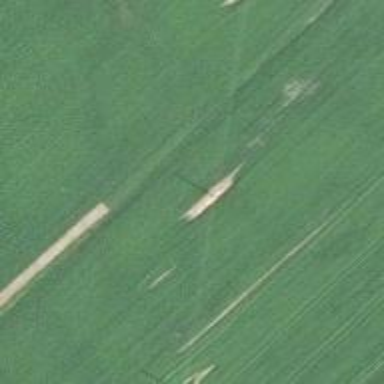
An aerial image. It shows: Power pole.